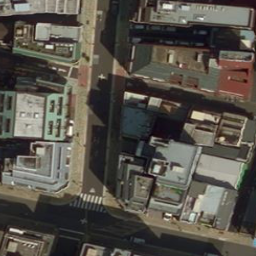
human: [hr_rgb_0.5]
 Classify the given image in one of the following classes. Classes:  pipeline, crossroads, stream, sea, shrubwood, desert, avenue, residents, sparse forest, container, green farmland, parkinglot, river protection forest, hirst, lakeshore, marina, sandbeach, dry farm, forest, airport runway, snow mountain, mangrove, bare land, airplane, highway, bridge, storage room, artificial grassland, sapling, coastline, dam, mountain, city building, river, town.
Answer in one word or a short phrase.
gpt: city building